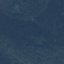
Land use / land cover class: Forest